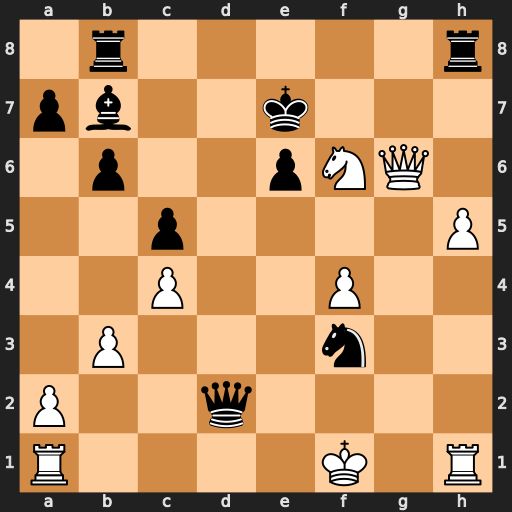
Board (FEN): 1r5r/pb2k3/1p2pNQ1/2p4P/2P2P2/1P3n2/P2q4/R4K1R
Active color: w
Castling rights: -
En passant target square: -
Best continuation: Qg7+ Kd8 Qxh8+